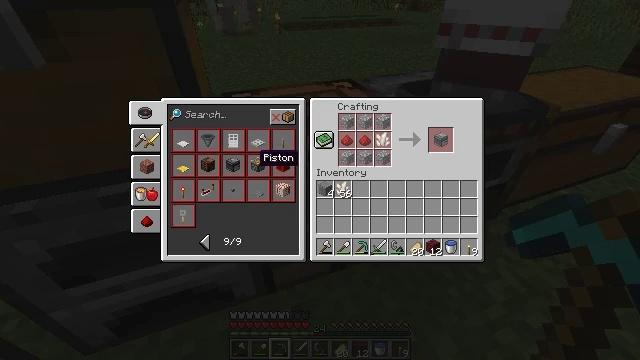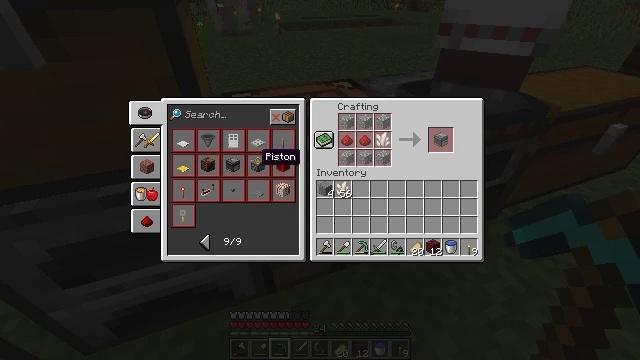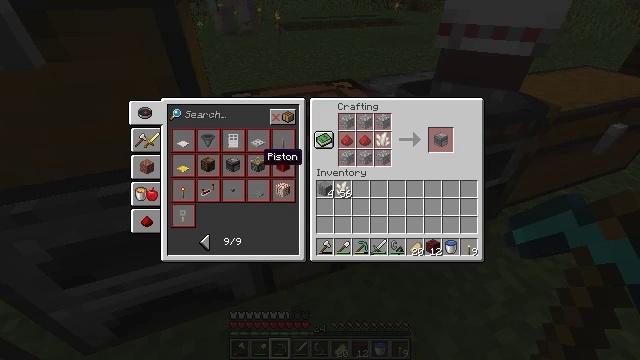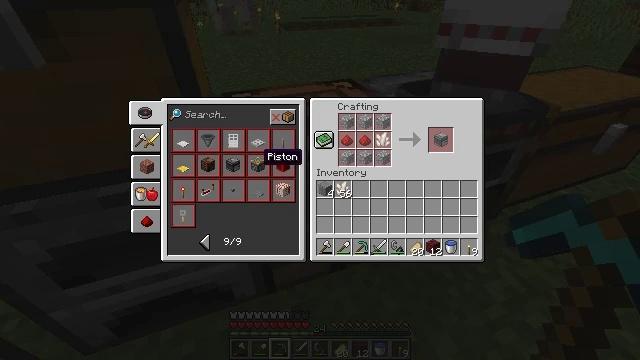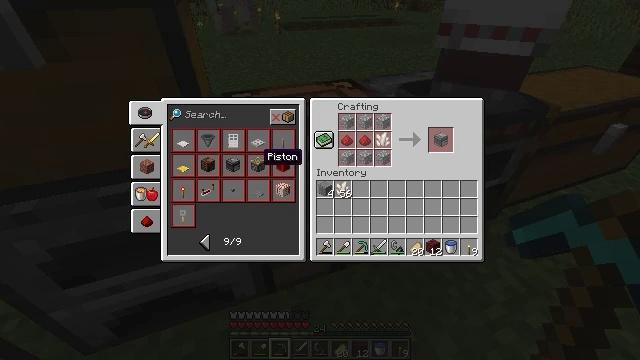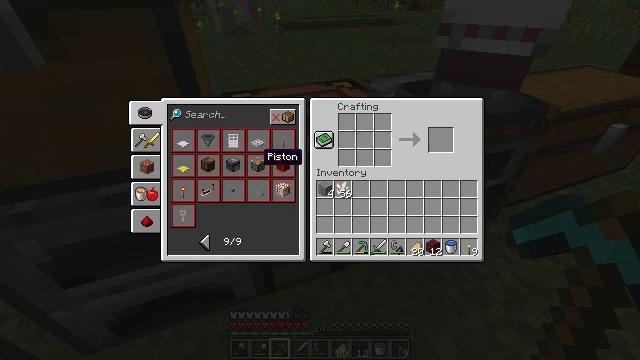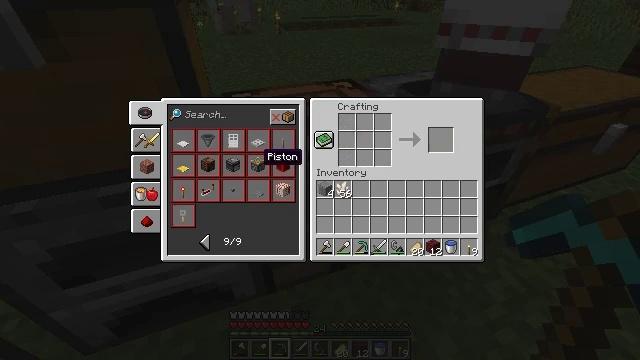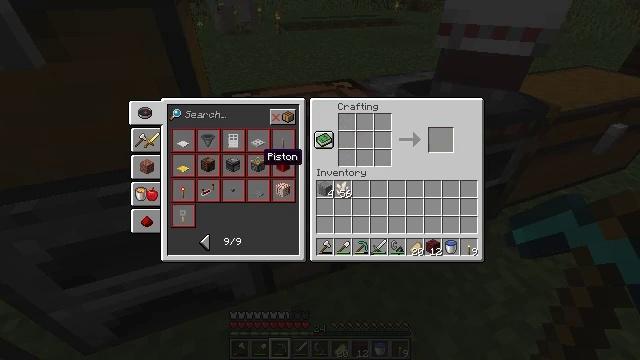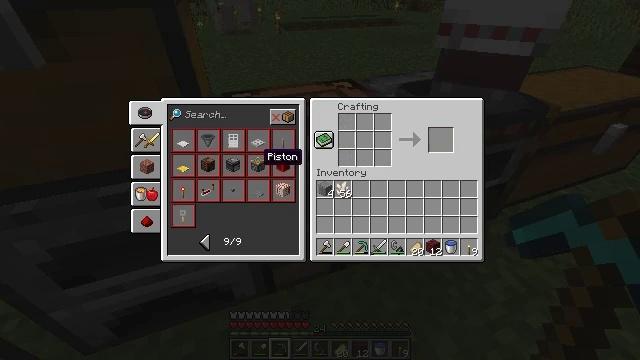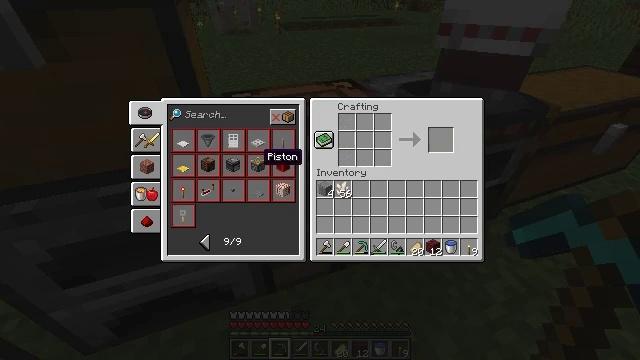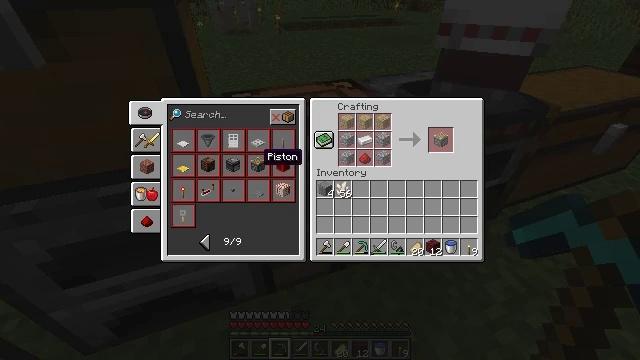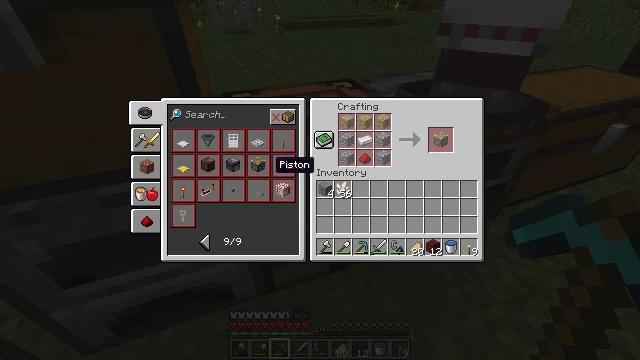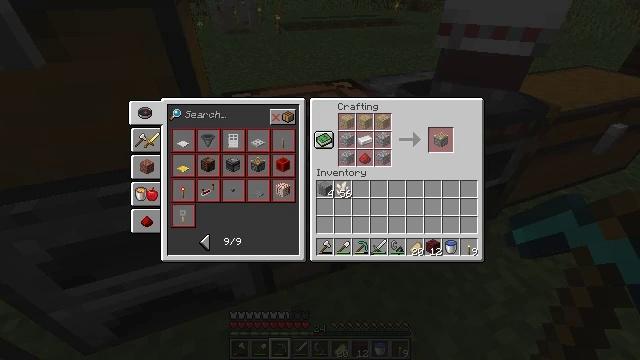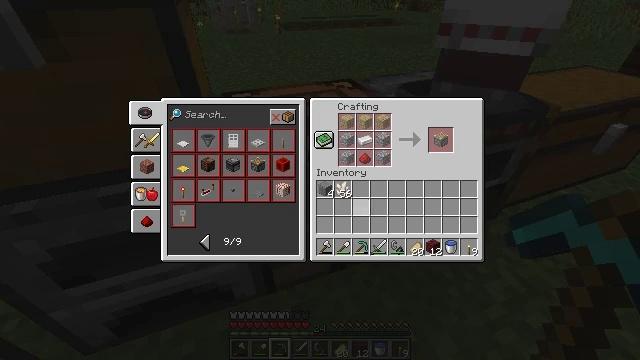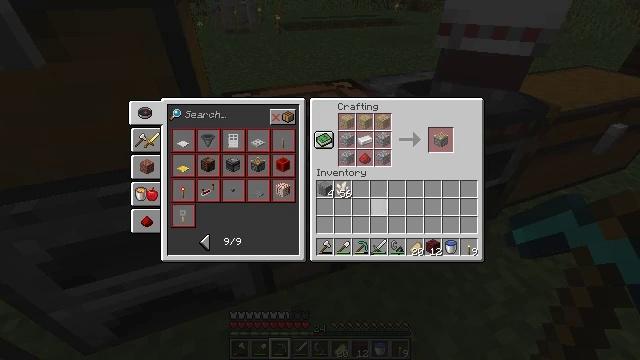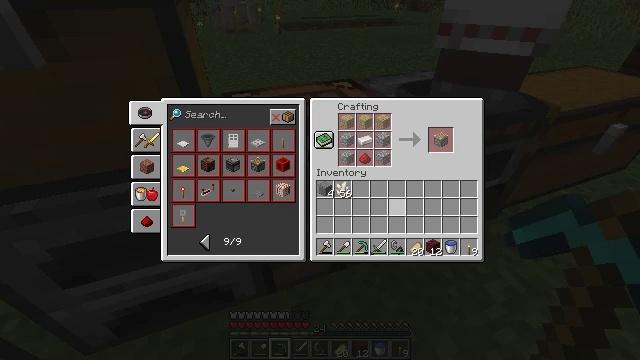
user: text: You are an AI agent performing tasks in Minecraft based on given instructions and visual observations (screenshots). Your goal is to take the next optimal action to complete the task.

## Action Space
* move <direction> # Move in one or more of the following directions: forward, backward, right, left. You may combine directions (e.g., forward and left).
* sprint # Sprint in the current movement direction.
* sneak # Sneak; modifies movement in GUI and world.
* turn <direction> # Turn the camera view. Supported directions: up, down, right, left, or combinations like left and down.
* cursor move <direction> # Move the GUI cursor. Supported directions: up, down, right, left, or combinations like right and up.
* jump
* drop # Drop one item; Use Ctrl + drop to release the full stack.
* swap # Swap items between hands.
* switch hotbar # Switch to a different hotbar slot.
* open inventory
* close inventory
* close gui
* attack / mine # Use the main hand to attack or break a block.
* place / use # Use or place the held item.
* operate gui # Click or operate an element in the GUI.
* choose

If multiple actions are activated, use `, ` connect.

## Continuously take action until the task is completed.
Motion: motion action
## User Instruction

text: Get stone stairs by crafting with stone.
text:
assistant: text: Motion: no_op
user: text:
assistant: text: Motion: no_op
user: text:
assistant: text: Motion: no_op
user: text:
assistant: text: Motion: no_op
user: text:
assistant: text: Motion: attack / mine
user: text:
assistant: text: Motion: attack / mine
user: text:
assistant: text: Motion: attack / mine
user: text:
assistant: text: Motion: no_op
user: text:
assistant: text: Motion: no_op
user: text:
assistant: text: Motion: no_op
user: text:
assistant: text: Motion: turn right and down
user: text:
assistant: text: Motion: turn right and down
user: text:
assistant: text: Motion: turn right and down
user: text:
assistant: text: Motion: turn right and down
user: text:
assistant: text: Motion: turn right
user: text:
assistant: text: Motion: no_op
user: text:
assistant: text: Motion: no_op
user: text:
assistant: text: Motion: no_op
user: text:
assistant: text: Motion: no_op
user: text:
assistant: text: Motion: no_op
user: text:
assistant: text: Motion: no_op
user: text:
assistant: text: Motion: no_op
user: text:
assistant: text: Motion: no_op
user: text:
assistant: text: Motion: no_op
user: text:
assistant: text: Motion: no_op
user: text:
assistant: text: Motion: no_op
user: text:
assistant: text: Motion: no_op
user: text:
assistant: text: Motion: no_op
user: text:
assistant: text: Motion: no_op
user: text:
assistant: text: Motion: no_op